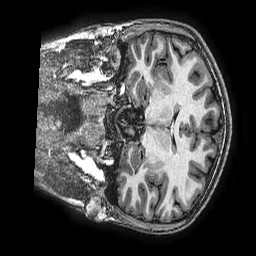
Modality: T1w
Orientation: coronal
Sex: male
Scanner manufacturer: ge
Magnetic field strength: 3 T
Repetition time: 0.0077 s
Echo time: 0.003436 s